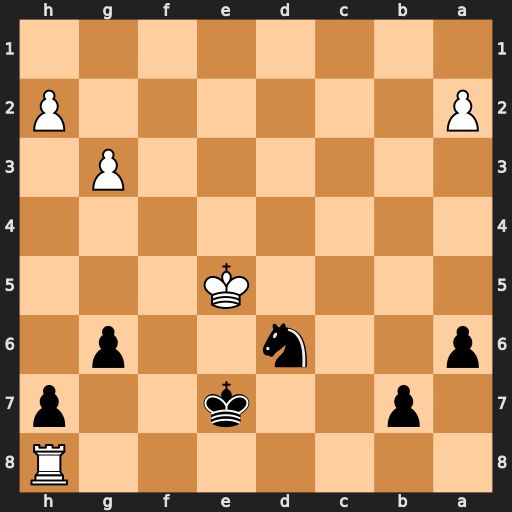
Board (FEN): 7R/1p2k2p/p2n2p1/4K3/8/6P1/P6P/8
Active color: b
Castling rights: -
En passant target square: -
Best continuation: Nf7+ Ke4 Nxh8